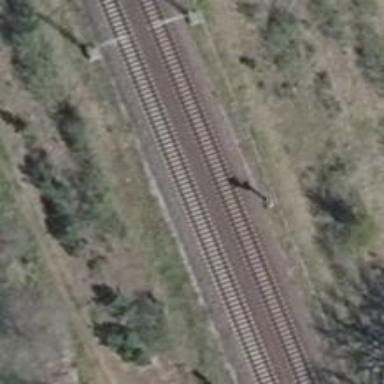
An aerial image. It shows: Light railway signal with light crossing form.